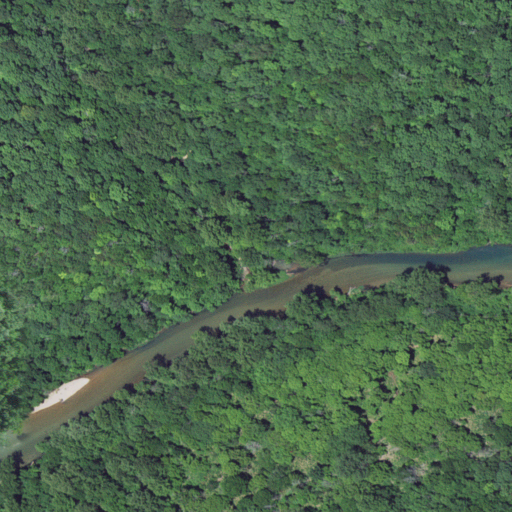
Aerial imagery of valley in Missouri named Footlog Hollow containing deciduous forest, mixed forest, and open water